Question: The code below works well on iOS 6 and below
'''
NSArray *itemArray = [NSArray arrayWithObjects:
[UIImage imageNamed:@"segment1.png"],
[UIImage imageNamed:@"segment2.png"],
nil];
'''
but on iOS 7 only displays two colors block

Your comment welcome
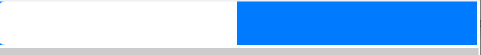
Answer: For ios7, the default treatment for images with a segmented control is to colorise them according to the tint properties of the segmented control. To override this behaviour, use the following code
'''
NSArray *itemArray = [NSArray arrayWithObjects:
[[UIImage imageNamed:@"segment1.png"] imageWithRenderingMode:UIImageRenderingModeAlwaysOriginal],
[[UIImage imageNamed:@"segment2.png"] imageWithRenderingMode:UIImageRenderingModeAlwaysOriginal],
nil];
'''